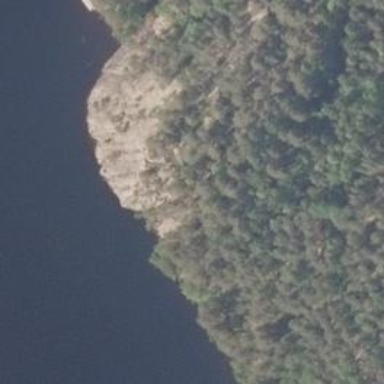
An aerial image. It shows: Cliff in nature.